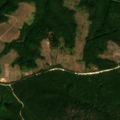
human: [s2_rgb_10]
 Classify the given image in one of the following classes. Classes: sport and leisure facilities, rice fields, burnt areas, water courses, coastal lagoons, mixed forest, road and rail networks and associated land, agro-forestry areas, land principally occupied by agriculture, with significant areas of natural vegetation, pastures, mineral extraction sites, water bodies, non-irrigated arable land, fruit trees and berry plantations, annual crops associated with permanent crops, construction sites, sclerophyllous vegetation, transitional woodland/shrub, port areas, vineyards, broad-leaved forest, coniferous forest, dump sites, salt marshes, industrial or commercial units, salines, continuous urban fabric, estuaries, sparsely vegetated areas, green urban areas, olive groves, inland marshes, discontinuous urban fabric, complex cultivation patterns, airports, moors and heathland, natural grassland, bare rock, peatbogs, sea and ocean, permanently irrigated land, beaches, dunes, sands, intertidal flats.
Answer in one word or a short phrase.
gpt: complex cultivation patterns, broad-leaved forest